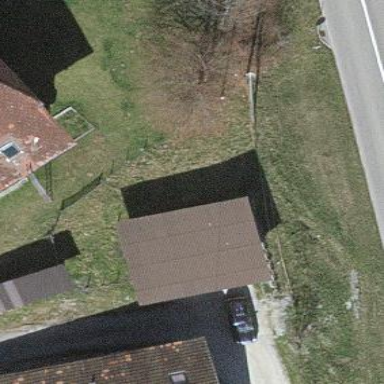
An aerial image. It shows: Brown shed with skillion roof.